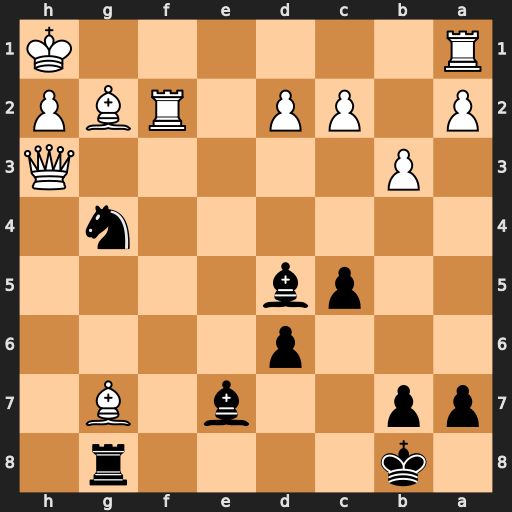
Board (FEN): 1k4r1/pp2b1B1/3p4/2pb4/6n1/1P5Q/P1PP1RBP/R6K
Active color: b
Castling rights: -
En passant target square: -
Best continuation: Nxf2+ Kg1 Nxh3+